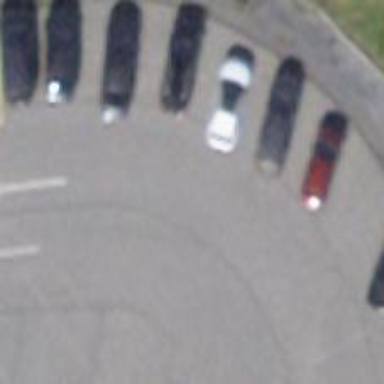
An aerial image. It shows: Parking aisle designated as service road.